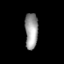
Tissue: prostate
Cell type: T cells
Senescence score: 0.8209
Nuclear area (px): 462
Mean DAPI intensity: 154.974